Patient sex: F
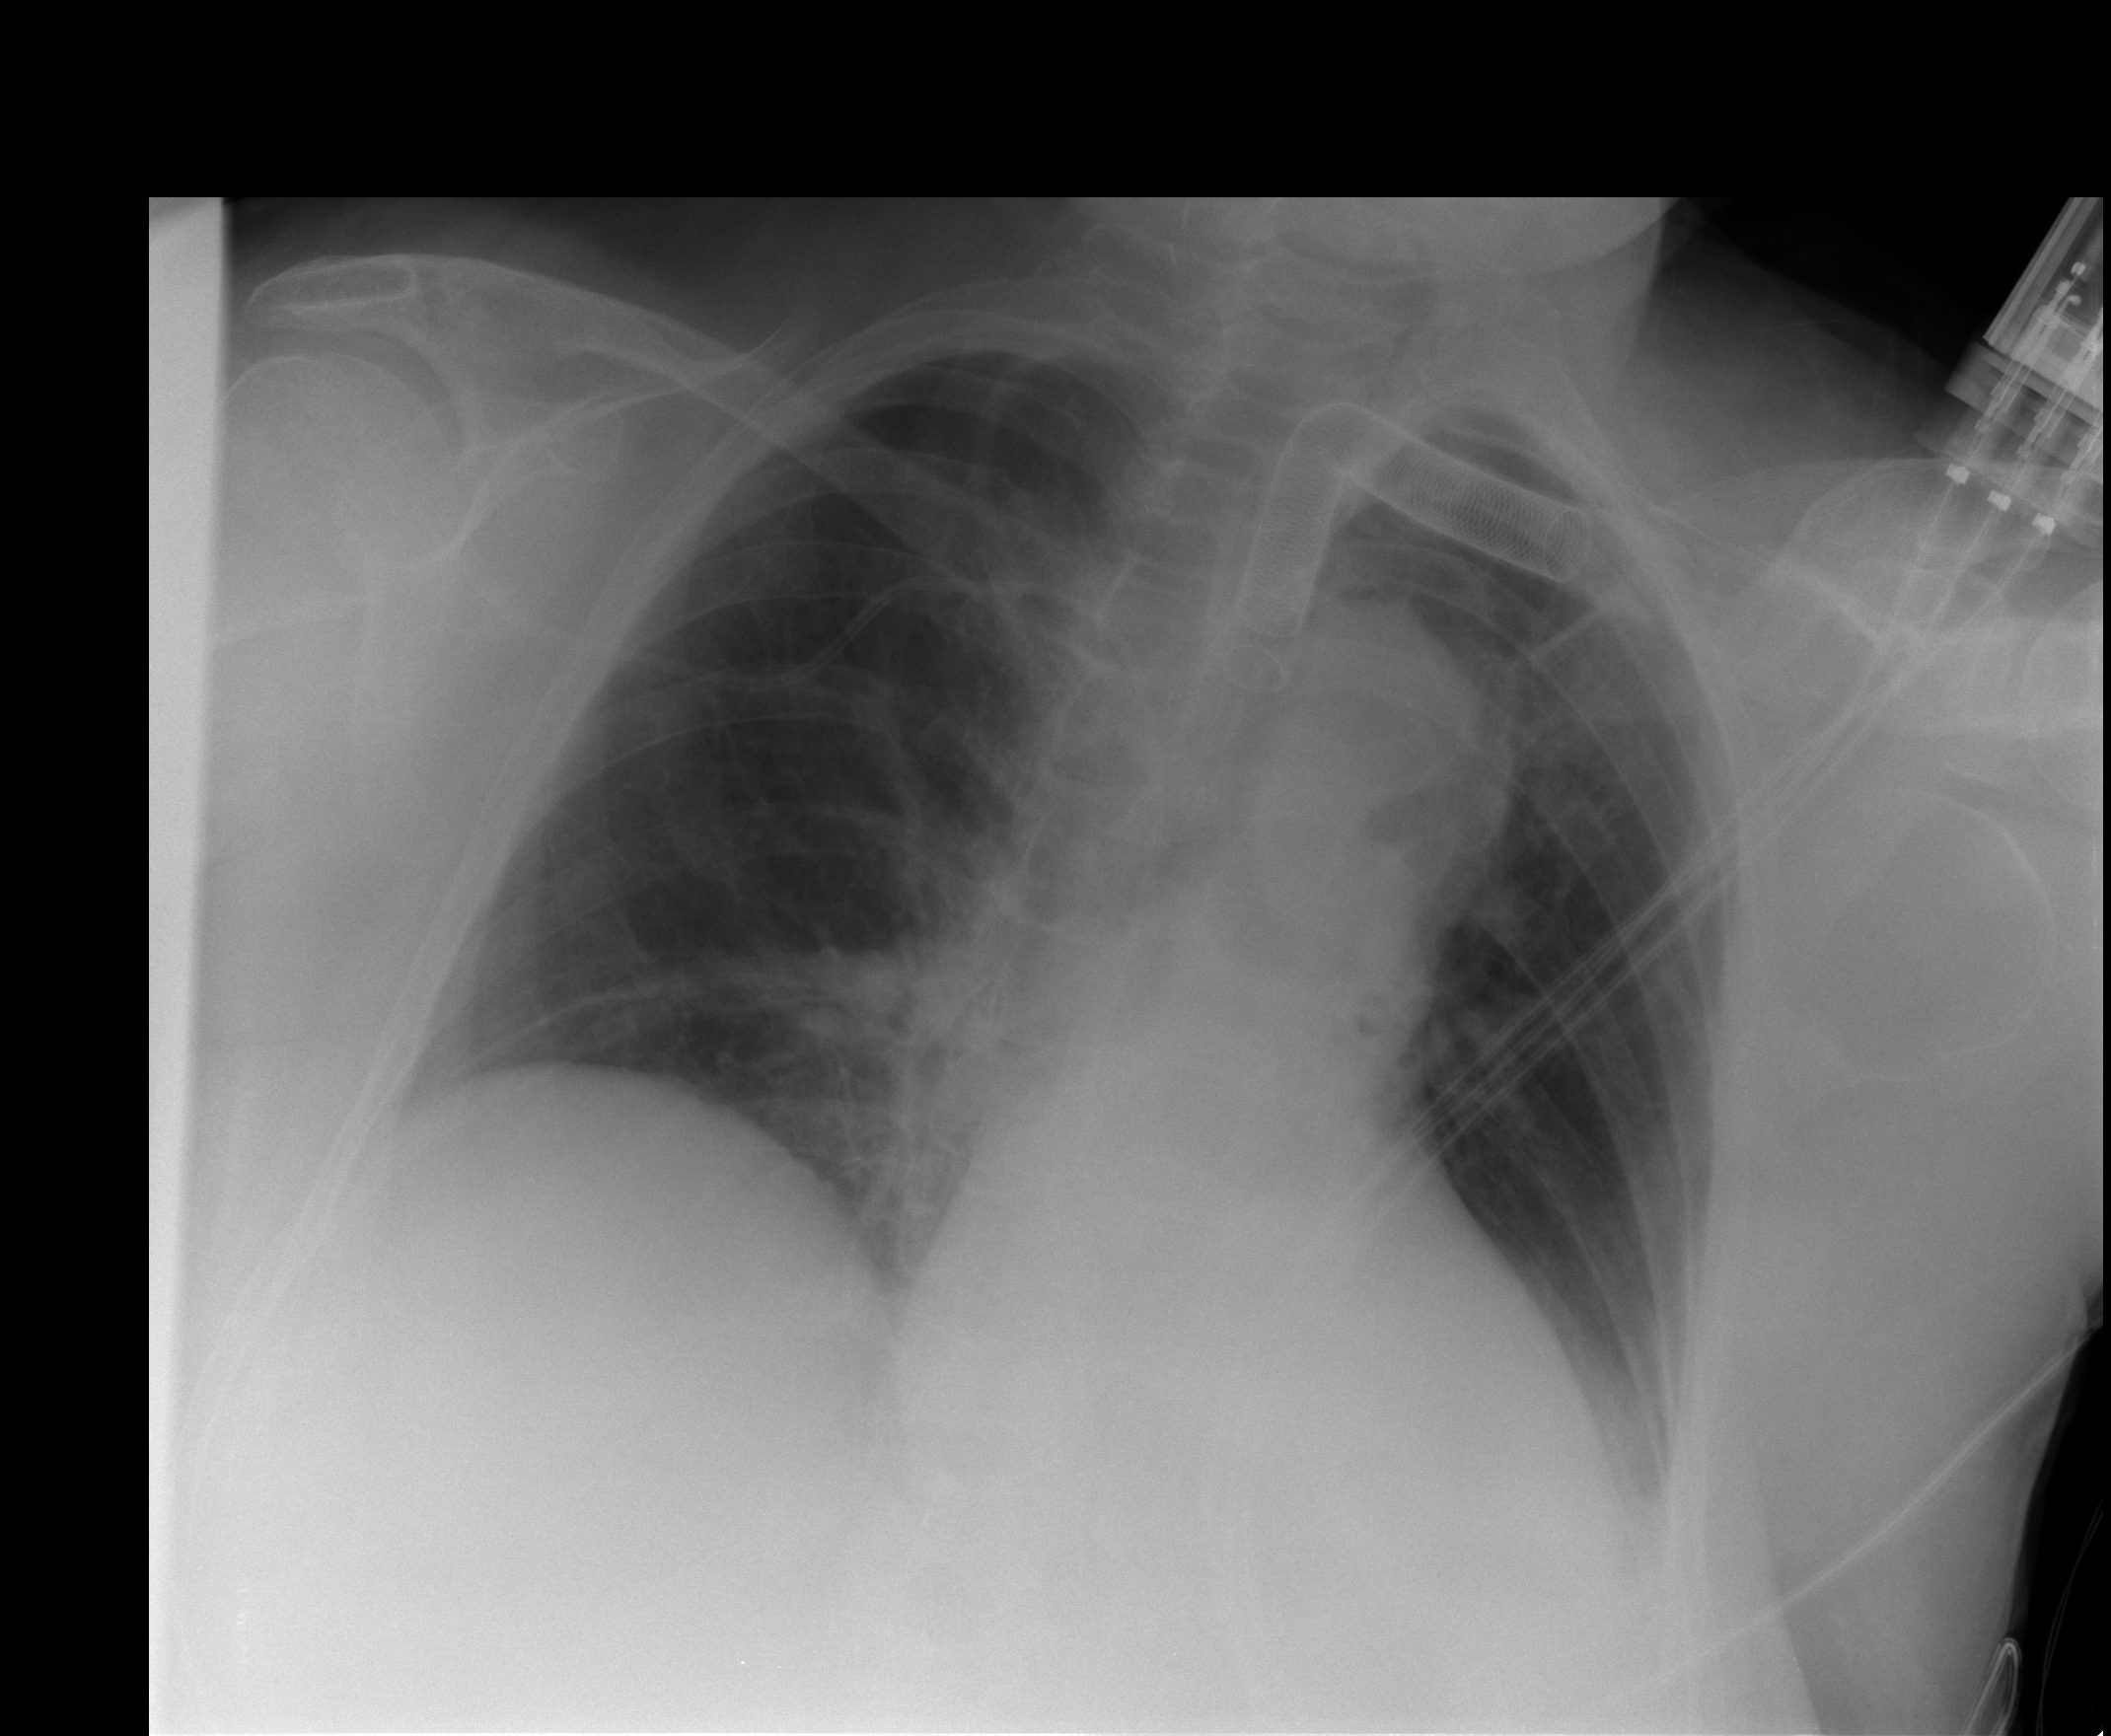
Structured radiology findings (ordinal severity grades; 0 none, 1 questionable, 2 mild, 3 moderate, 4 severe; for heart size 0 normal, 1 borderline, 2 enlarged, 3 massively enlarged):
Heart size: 1
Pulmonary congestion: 2
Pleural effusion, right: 0
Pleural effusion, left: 1
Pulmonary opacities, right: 0
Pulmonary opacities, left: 0
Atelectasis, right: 2
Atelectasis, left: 2